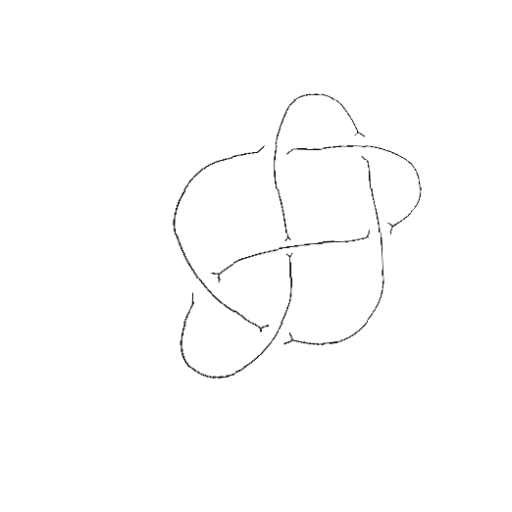
Crossing number: 6